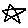
Label: star